Question: I want to add 2 letters of the words where I have picked from a ComboBox to a Label. As an example there is a list of subjects if a combo box like "Science", "Maths" ect so I want only first two letter added to the Lable Science = "sc"

As like the picture I need to add first letter to that Label "Add".
here is the code
'''
public addteacher1() {
initComponents();
kk.addItem("Maths");
kk.addItem("Science");
kk.addItem("English");
kk.addItem("Sinhala");
kk.addItemListener(new ItemListener(){
public void itemStateChanged(ItemEvent e){
if (e.getSource() == kk){
if(kk.getSelectedItem().equals("Maths")){
String s = kk.getSelectedItem().toString();
for(int i=0; i<2;i++) {
char g = s.charAt(i);
jLabel9.setText(arr);
//char c = reader.nextChar();
}
'''
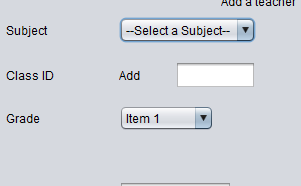
Answer: Assuming your string is
'''
String science = "Science"
'''
you can use
'''
science.charAt(0)+science.charAt(1)
'''
OR
'''
science.substring(0,2)
'''